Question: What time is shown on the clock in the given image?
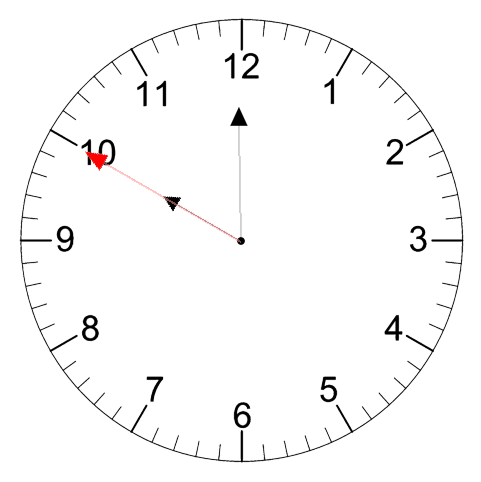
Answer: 09:59:50